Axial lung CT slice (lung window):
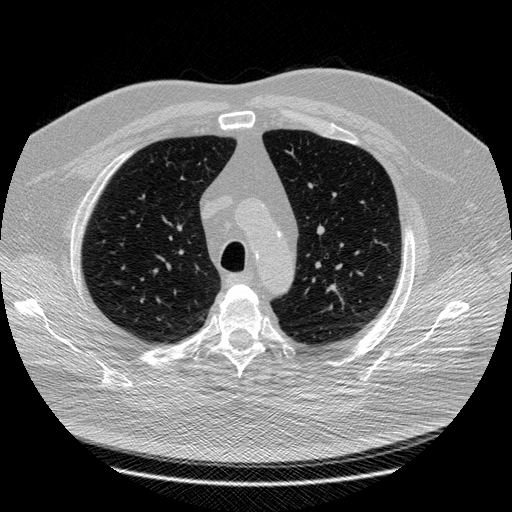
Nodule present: no